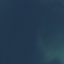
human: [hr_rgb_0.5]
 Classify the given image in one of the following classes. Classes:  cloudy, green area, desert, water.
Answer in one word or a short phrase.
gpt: water